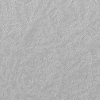
Atmospheric dust classification: not_dusty